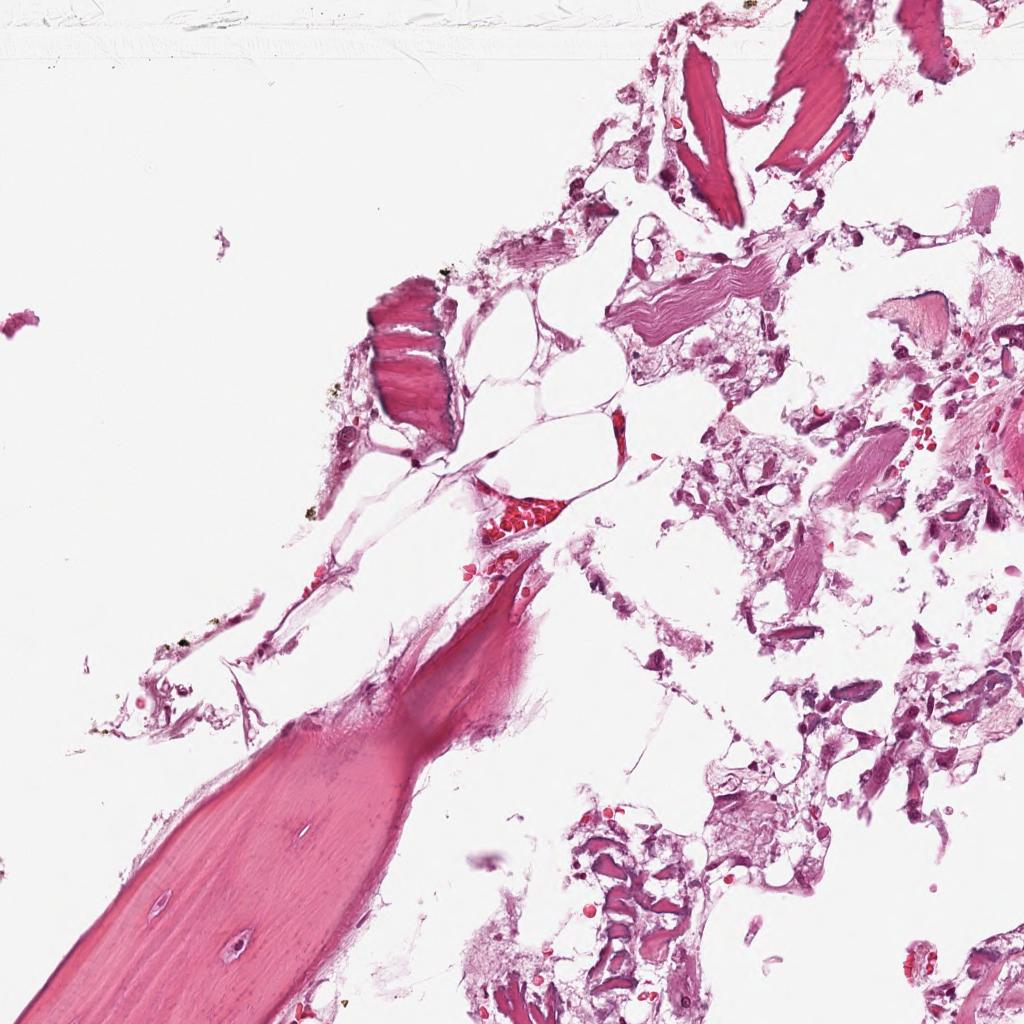
Label: Non-Tumor